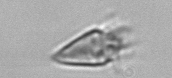
Label: Paratontonia_gracillima